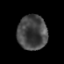
Tissue: prostate
Cell type: T cells
Senescence score: 0.3542
Nuclear area (px): 1006
Mean DAPI intensity: 69.252